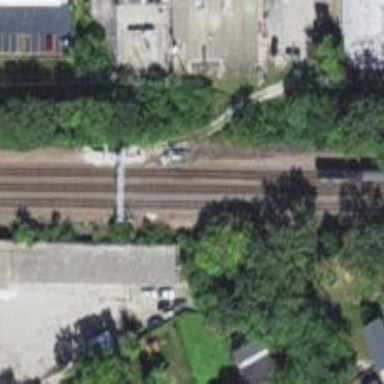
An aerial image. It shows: Railway signal.